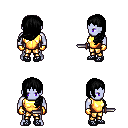
a pixel art fantasy rpg character, male body template, dark elf, purple skin, gold chest armor, gold greaves, black left-swept hairstyle, gold gloves, ghillies, dagger, four views (front, back, left, right), 2x2 character sprite sheet, small pixel art, hard edges, no anti-aliasing